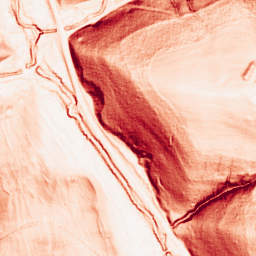
Category: morphological
Decomposition family: morphological_gradient
Decomposition parameters: size: 3
shape: square
Upsampling method: edge_directed
Upsampling parameters: scale: 4
Upsampling scale: 4